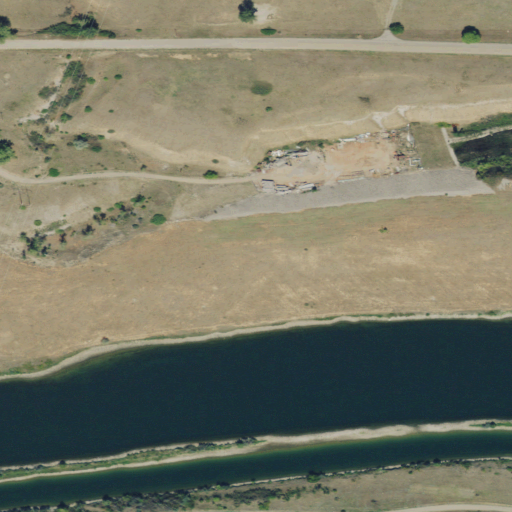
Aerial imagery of valley in Montana named Bighorn Canyon containing shrub, open water, grassland, herbaceous wetlands, and evergreen forest